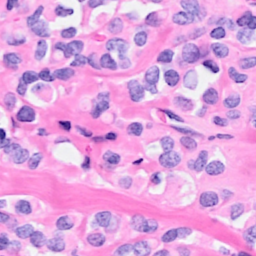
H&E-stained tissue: Breast